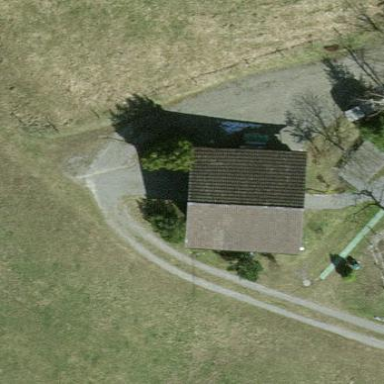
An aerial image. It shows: Garage.